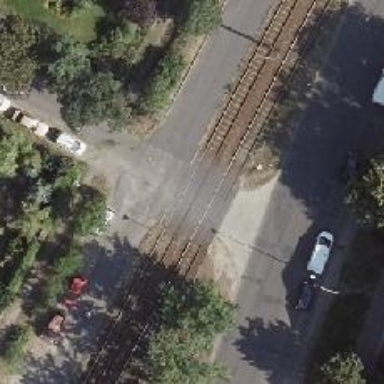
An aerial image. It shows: Tram level crossing on railway.